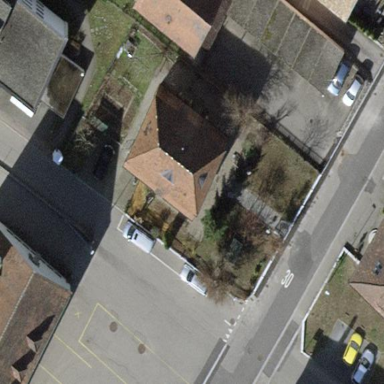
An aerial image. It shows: Detached building with gambrel roof.